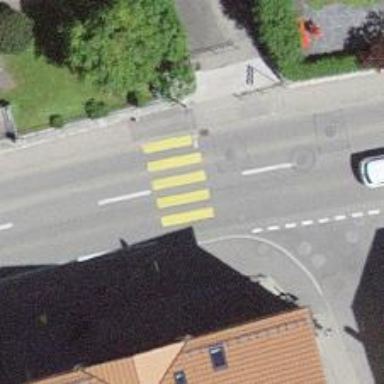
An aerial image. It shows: Zebra crossing on the road.